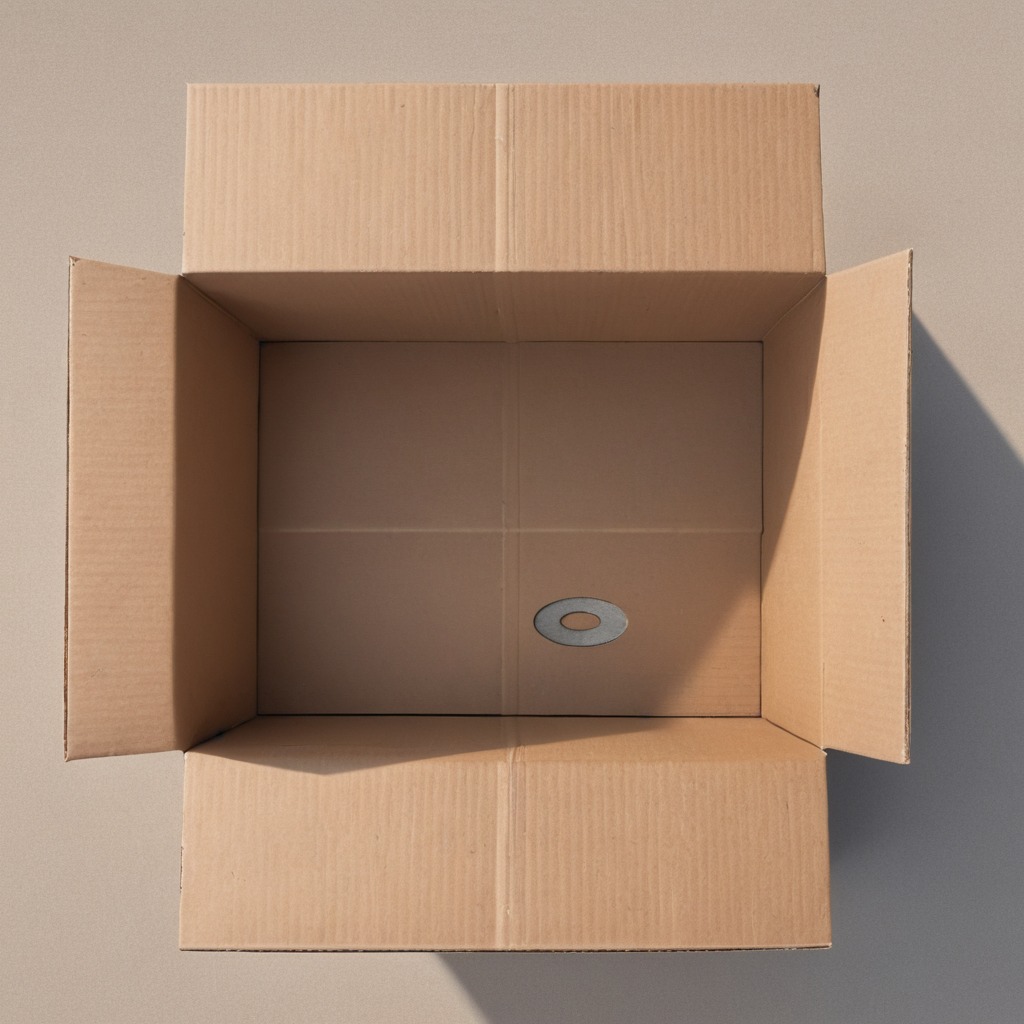
A flat metal washer lies on the cardboard box surface in an outdoor workshop during daytime bright natural light soft shadows slightly creased but